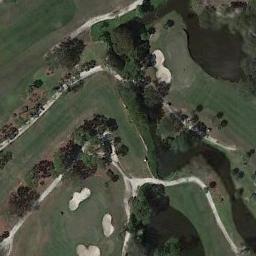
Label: golf_course